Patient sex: M
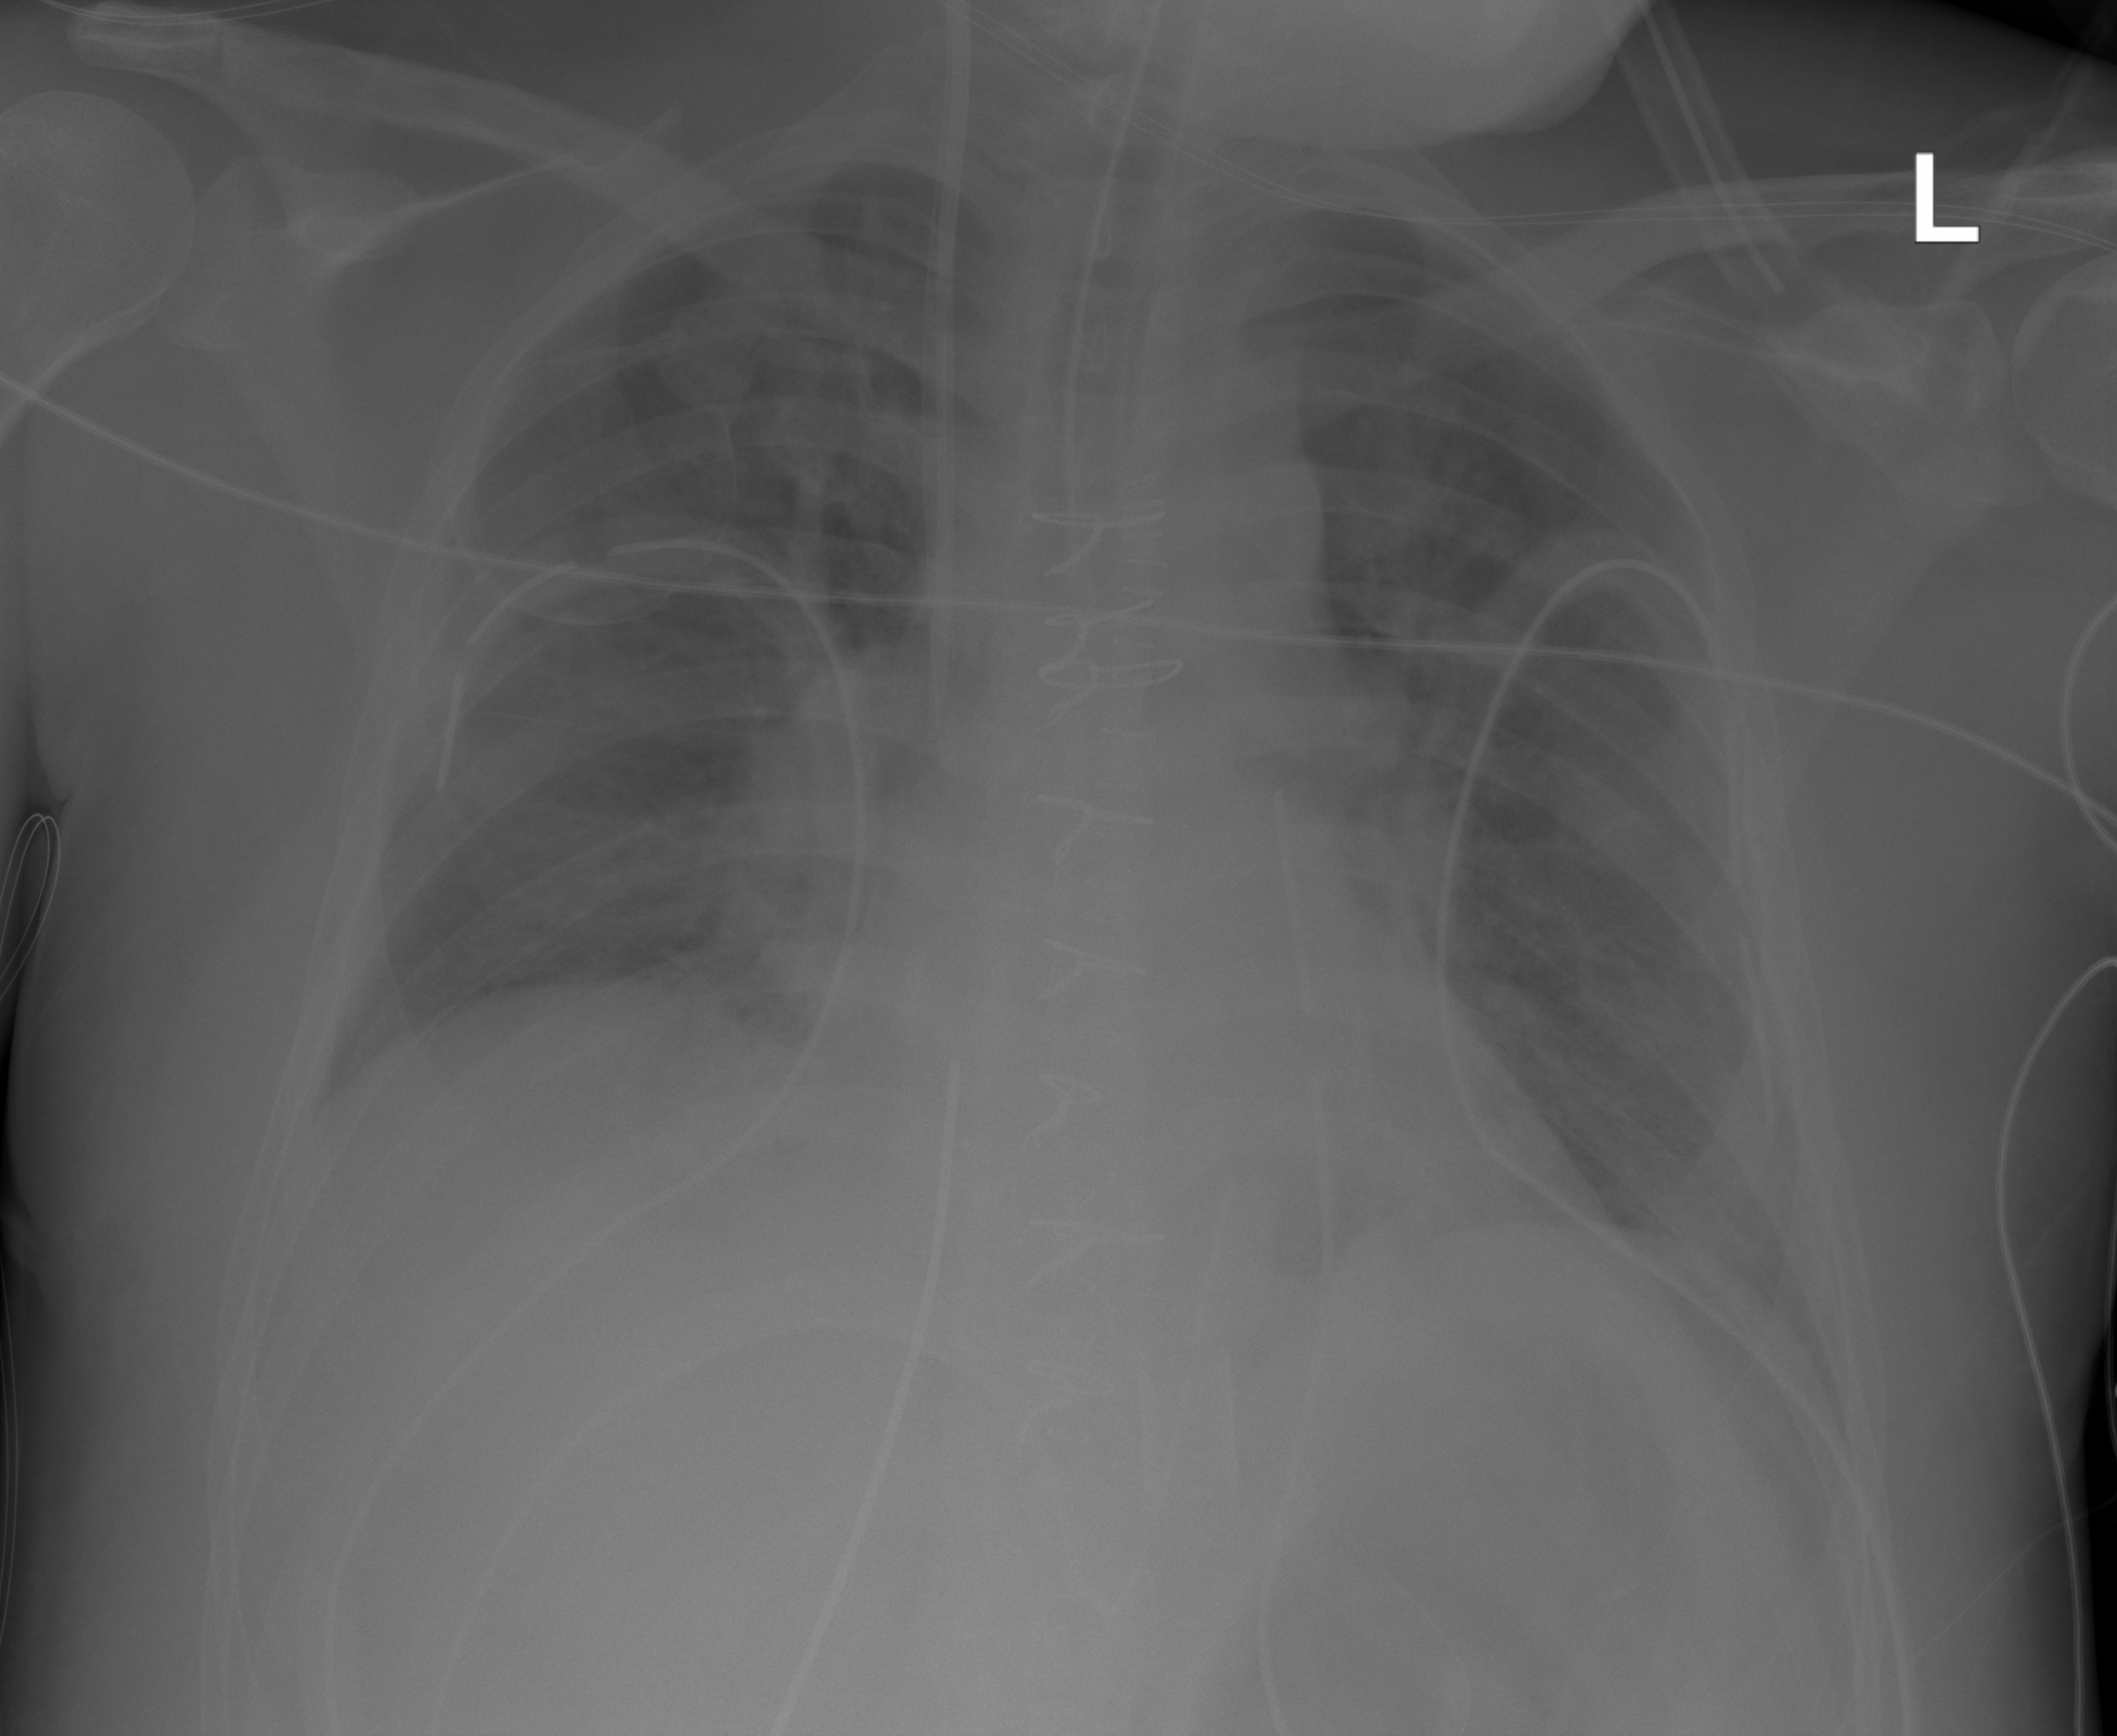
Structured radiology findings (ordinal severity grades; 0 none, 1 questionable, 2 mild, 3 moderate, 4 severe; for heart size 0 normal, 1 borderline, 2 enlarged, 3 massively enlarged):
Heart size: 2
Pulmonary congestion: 2
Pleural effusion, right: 0
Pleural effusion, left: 0
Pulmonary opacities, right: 2
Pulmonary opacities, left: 2
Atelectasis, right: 0
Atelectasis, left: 0